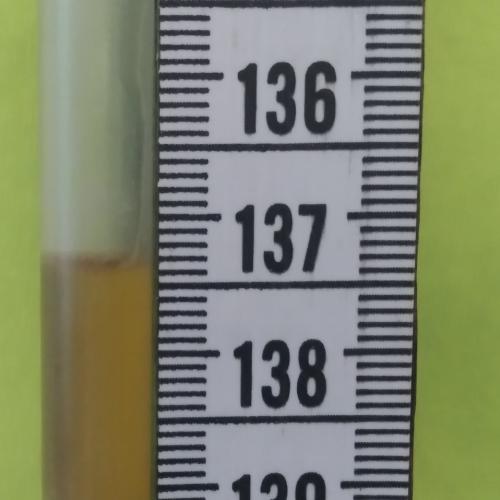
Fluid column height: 137.3 cm